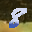
Label: 8